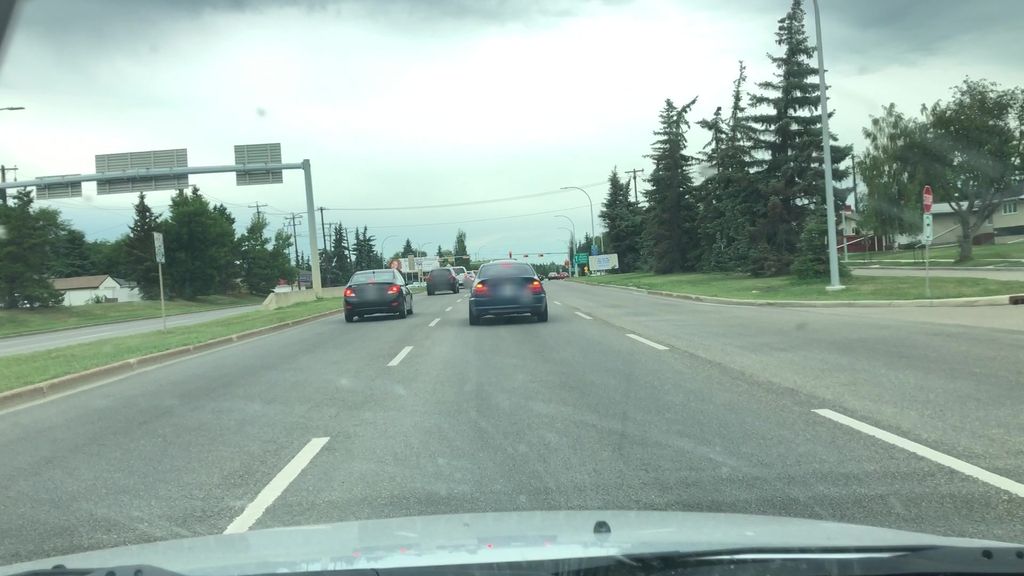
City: edmonton